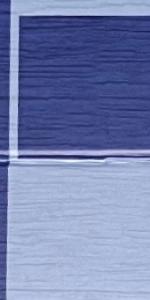
Label: Empty